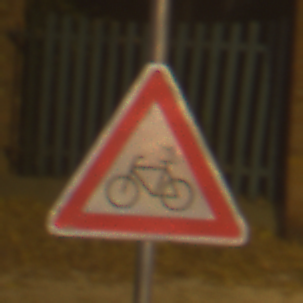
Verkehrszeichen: RadverkehrRechts
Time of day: Night
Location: Outdoor (Urban)
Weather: Clear
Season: NotSpecified
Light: Artificial